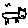
Label: cat